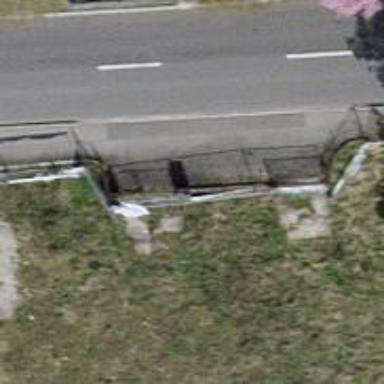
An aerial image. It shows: Gate.